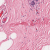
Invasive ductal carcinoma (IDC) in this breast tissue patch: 0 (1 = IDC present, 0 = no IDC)